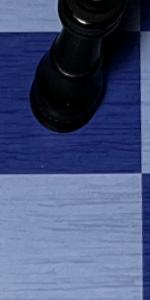
Label: Empty